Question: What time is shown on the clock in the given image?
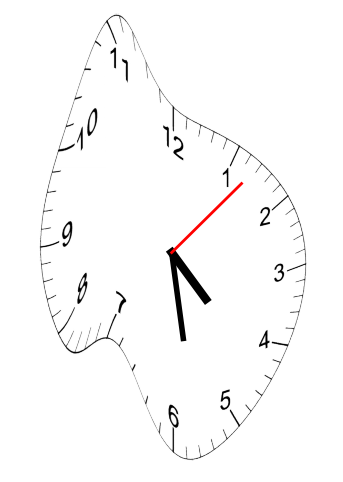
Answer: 04:28:07